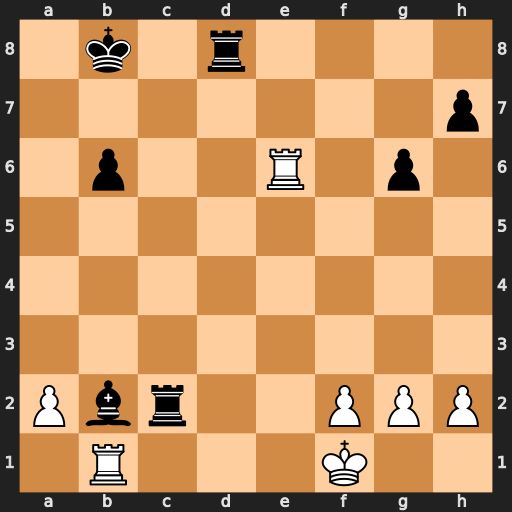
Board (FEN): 1k1r4/7p/1p2R1p1/8/8/8/Pbr2PPP/1R3K2
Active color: w
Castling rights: -
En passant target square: -
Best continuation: Rxb6+ Kc7 R6xb2 Rxb2 Rxb2